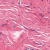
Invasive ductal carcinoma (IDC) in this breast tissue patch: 0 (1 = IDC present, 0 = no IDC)